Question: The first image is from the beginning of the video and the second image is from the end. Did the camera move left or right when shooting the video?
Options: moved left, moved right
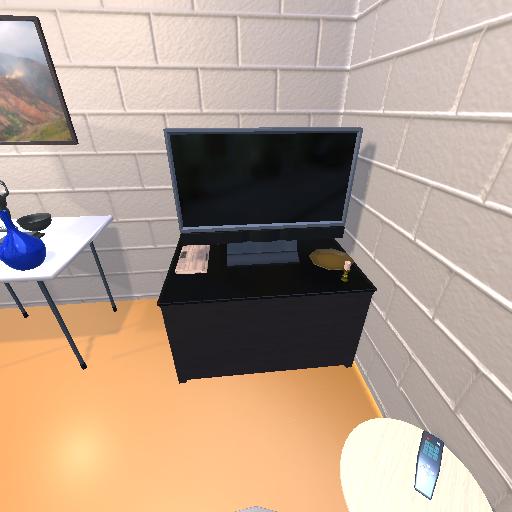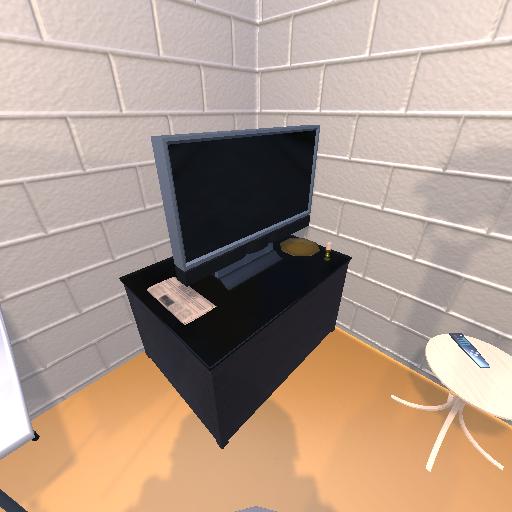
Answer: moved left